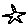
Label: star